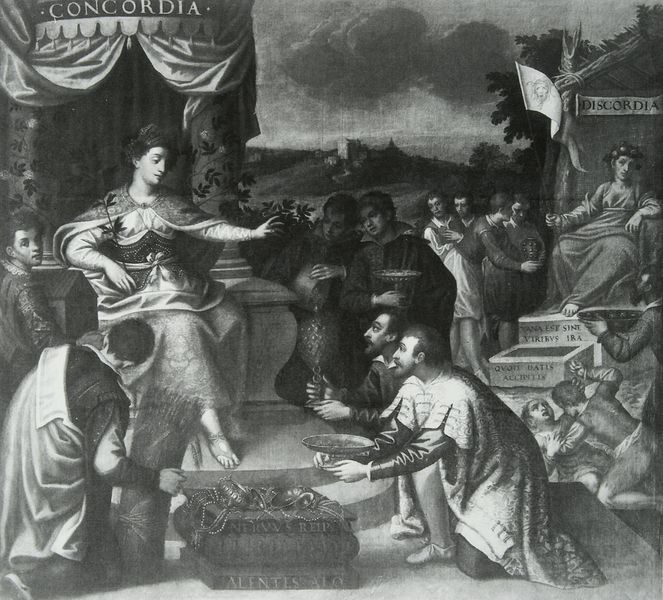
Titel: Steuerwesen
Künstler: Hans Freyberger
Standort: Augsburg
Institution: Städtische Kunstsammlungen
Schlagwörter: baum, berg, dunkel, fuß, gemälde, hand, himmel, kampf, laub, mann, schatten, umhang, weiß, wolken, frauen, landschaft, menschen, sitzen, stadt, frau, geste, grau, haar, hell, hintergrund, kleid, licht, männer, schmuck, schwarz, säule, wolke, gesellschaft, malerei, bart, bärte, diener, schale, vorhang, feld, hügel, hütte, kirche, gold, sitzend, gewänder, kinder, vase, füße, schrift, sitz, italien, schuhe, zuschauer, fahne, flagge, graphik, figuren, banner, kaiser, kissen, könig, thron, wein, weib, stufen, sandalen, foto, harmonie, himmeö, druck, radierung, stich, schwarzweiß, streit, knien, mäntel, herrscher, geschenk, allegorie, mythologie, göttin, gefässe, altar, rom, knieend, ehrerweisung, baldachin, könige, herrscherin, königin, opfer, fresko, verehrung, symbolik, kupferstich, anbetung, gabe, schlagen, demut, staat, zelt, lager, ehrung, inschriften, schwatz, gemeinschaft, geschenke, schenken, geschmeide, priesterin, gaben, raufen, zwietracht, abwendung, opfergabe, neid, concordia, discordia, eintracht, uss, männer frauen, n, hin